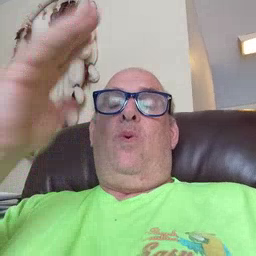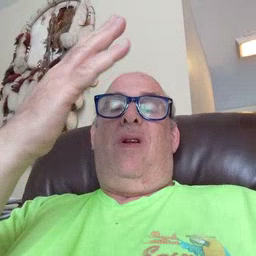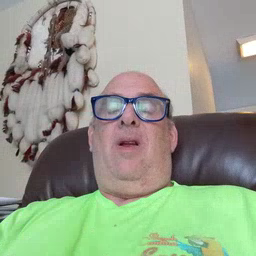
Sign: tree